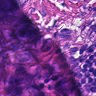
Metastatic tissue present: yes